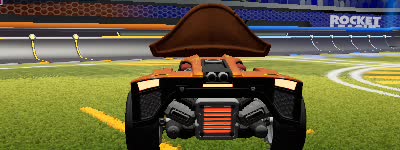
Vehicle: breakout